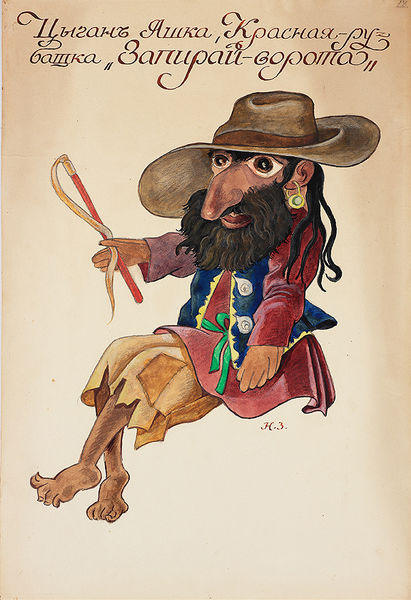
Titel: A Gypsy  from Petrushka, A Gypsy  from Petrushka
Künstler: Nikolai Vasilevich Zaretskii
Standort: Amherst (Massachusetts, USA)
Institution: Mead Art Museum, Amherst College
Schlagwörter: blue, hands, hat, red, white, belt, black, green, hair, modern, nose, painting, yellow, print, hand, food, man, skin, ear, orange, peasant, costume, eyes, feet, ribbon, drawing, paper, color, coat, mouth, realism, buttons, caricature, cartoon, beard, jacket, person, vest, design, colorful, colourful, foot, pants, bart, hut, porträt, earring, gypsy, west, bare, fingers, cane, jew, jewish, figure, lips, paint, stylized, fishing, trousers, pant, patches, round, whip, poor, bow, poster, schleife, russia, russian, race, text, social realism, dirty, ugly, bare feet, barefoot, bread, funny, rags, s, baton, toes, ethnic, advertisement, ragged, puppet, charicature, dwarf, big nose, nose bread, bright colours, typography, political, weird, joke, silly, cowboy, pirate, animated, ribnon, earrin, pirat, peitsche, ohrring, kyrillisch, lange nase, charactature, gnome, patch, wipp, dward, cultural, tattered, characture, hb, rapunzel, hillarious, typo, russsian, stereotype, weste, czech, gold earring, whup, ewww